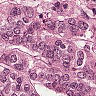
Metastatic tissue present: yes